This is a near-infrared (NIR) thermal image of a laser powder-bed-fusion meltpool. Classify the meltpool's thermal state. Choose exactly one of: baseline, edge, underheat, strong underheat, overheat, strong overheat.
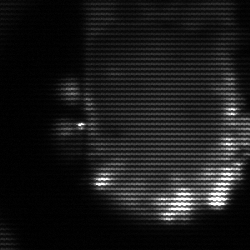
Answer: baseline